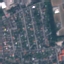
Label: Residential